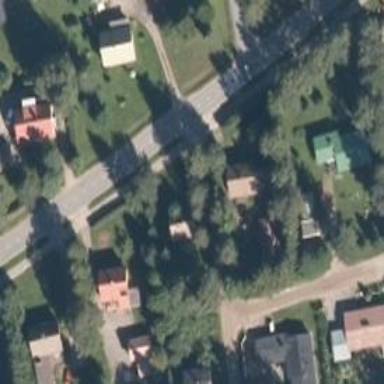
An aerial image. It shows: Road with "give way" sign.